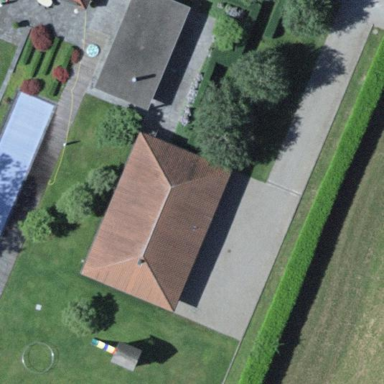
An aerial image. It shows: Garage building.